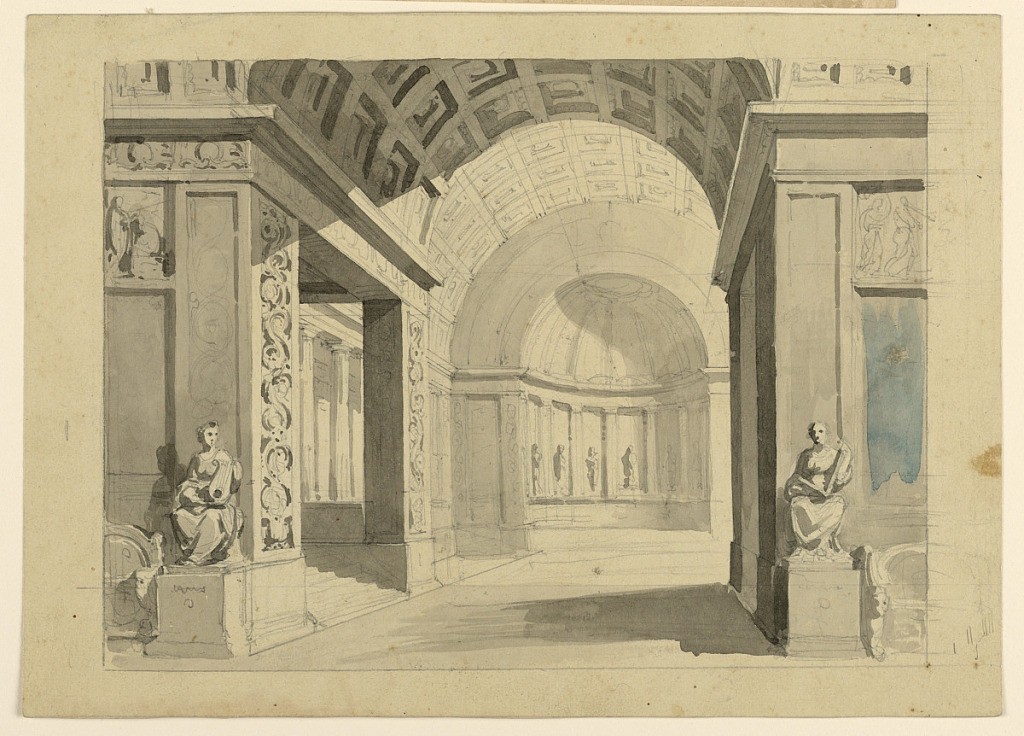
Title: Stage Design, Palace Interior
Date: early 19th century
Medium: Brush and wash, graphite on paper
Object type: Drawing
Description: Horizontal rectangle. View into palace hall, ending in apsidial niche, sculptures in front.